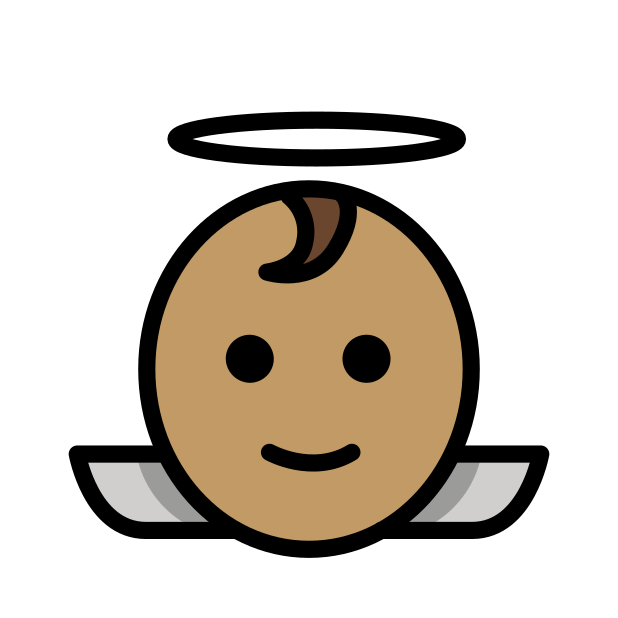
baby angel: medium skin tone